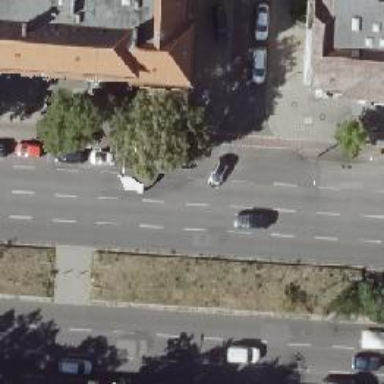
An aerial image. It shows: Secondary road with asphalt surface.